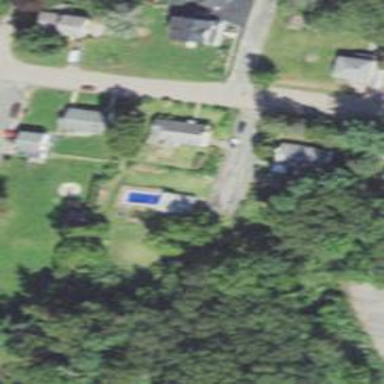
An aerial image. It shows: Residential driveway.